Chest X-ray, PA view. Patient: 37 years old, sex F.
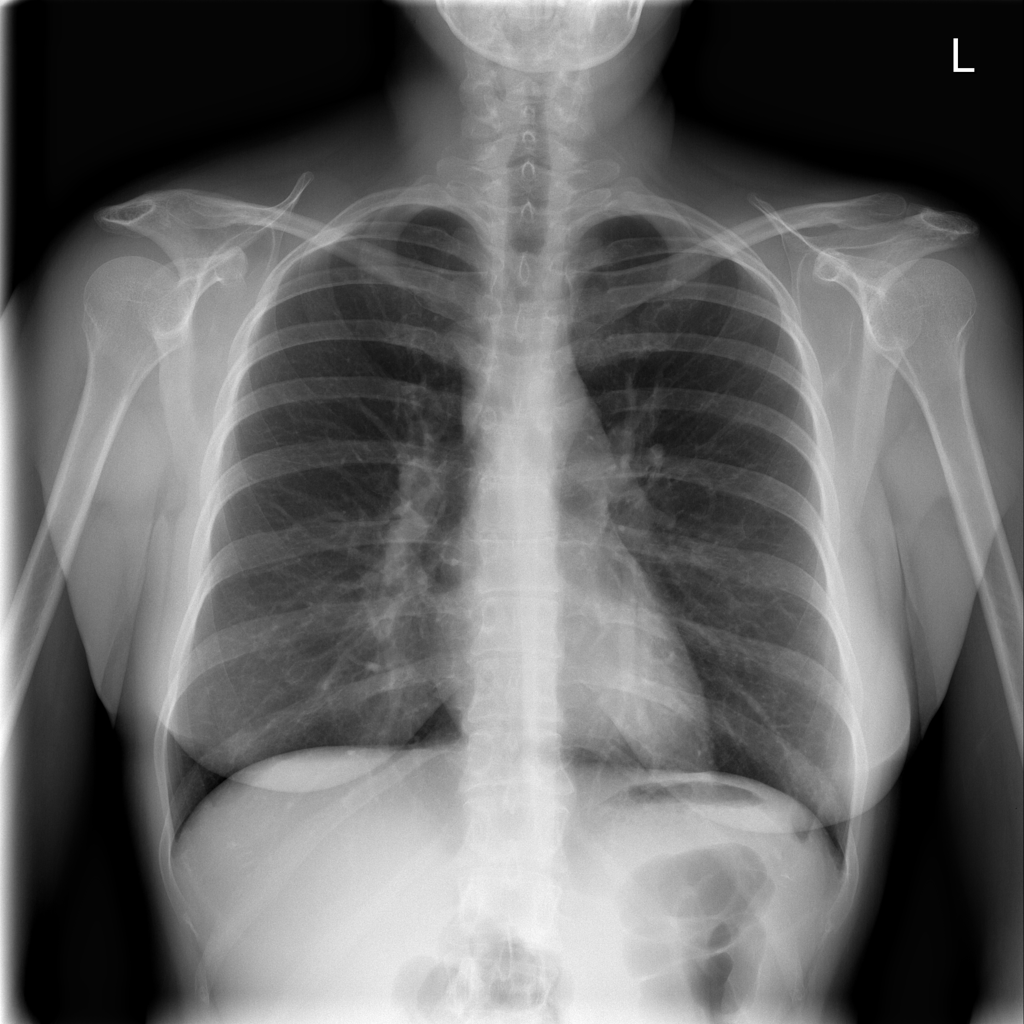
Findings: No Finding